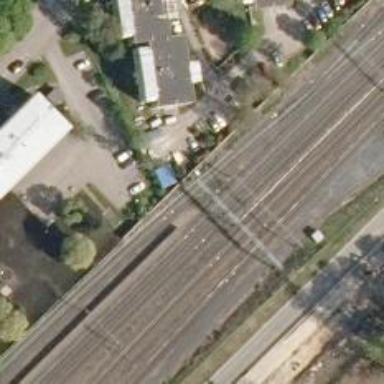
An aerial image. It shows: Railway signal.